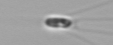
Label: Chaetoceros_subtilis